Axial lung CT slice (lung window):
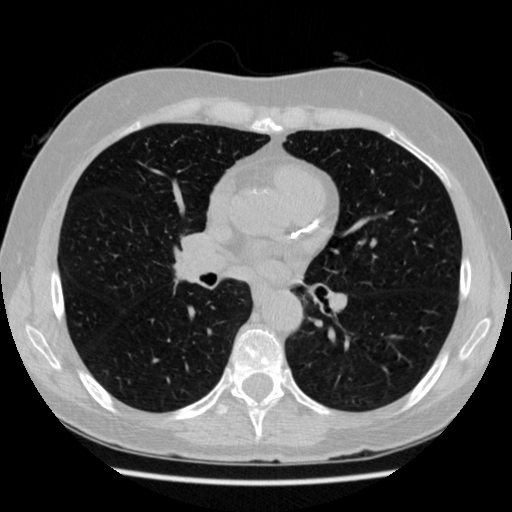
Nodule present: no